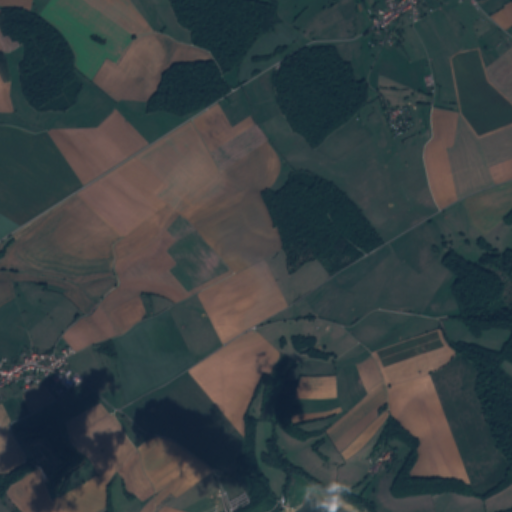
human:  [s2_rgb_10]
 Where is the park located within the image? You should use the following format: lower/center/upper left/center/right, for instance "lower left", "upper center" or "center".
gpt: The park is located in the lower left of the image.
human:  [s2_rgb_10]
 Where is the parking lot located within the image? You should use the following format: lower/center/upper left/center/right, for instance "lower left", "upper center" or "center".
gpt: The parking lot is located in the lower center of the image.
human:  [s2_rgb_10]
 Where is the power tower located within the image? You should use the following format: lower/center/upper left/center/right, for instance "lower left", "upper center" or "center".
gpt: The power tower is located in the lower left of the image.
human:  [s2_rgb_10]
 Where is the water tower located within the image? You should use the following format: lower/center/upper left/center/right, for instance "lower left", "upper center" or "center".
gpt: The water tower is located in the upper right of the image.
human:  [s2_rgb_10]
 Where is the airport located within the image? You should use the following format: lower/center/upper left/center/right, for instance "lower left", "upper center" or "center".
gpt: There is no airport in the image.